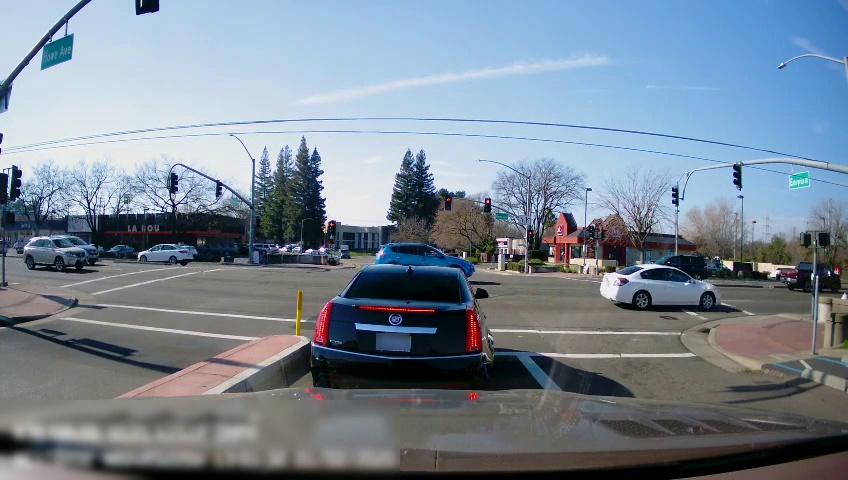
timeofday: Day
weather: Sunny
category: Drivable Space
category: Vehicles | SUV
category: Vehicles | Car
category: Vehicles | Truck
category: Vehicles | SUV
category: Vehicles | Car
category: Vehicles | Car
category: Vehicles | SUV
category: Vehicles | SUV
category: Vehicles | SUV
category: Vehicles | Car
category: Vehicles | Car
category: Lanes | Opposite Lane
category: Lanes | Current Lane
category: Traffic | Lights
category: Traffic | Signs
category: Traffic | Lights
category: Traffic | Lights
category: Traffic | Lights
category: Traffic | Lights
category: Traffic | Lights
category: Traffic | Lights
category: Traffic | Lights
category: Traffic | Lights
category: Traffic | Signs
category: Traffic | Lights
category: Traffic | Lights
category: Traffic | Lights
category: Traffic | Lights
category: Traffic | Lights
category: Traffic | Signs
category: Traffic | Lights
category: Traffic | Lights
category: Traffic | Lights